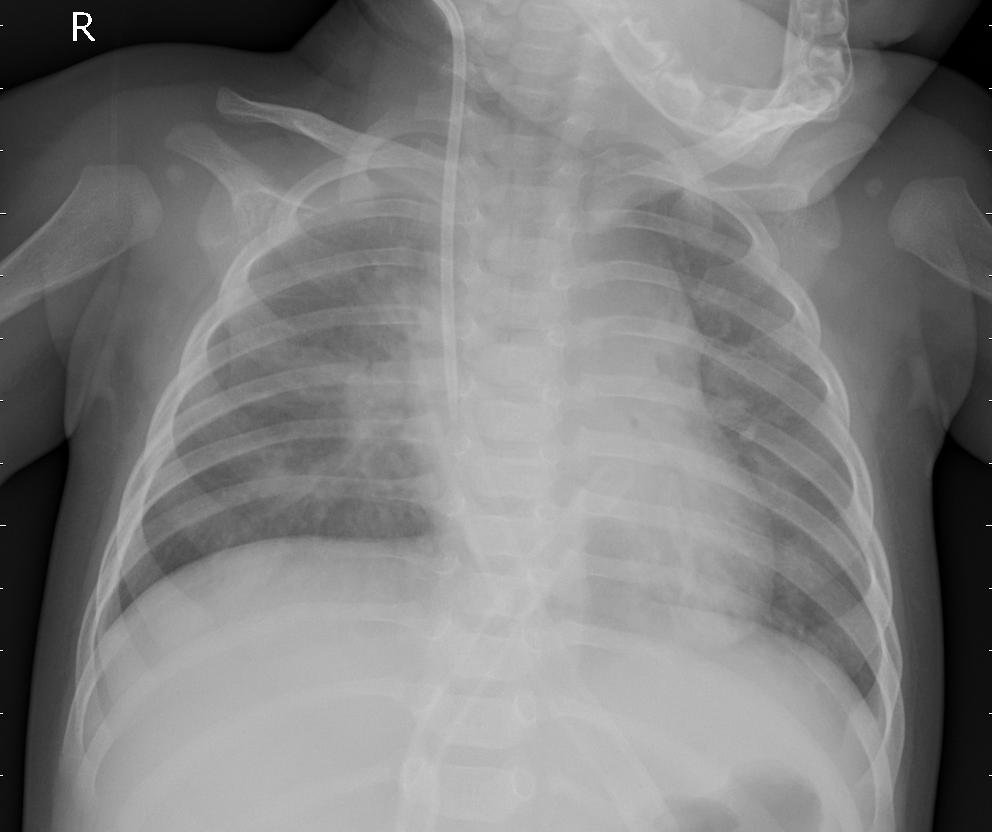
Diagnosis: PNEUMONIA